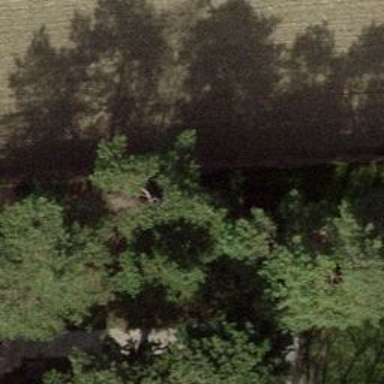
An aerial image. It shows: Evergreen tree with needle-leaved leaves.